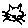
Label: cat